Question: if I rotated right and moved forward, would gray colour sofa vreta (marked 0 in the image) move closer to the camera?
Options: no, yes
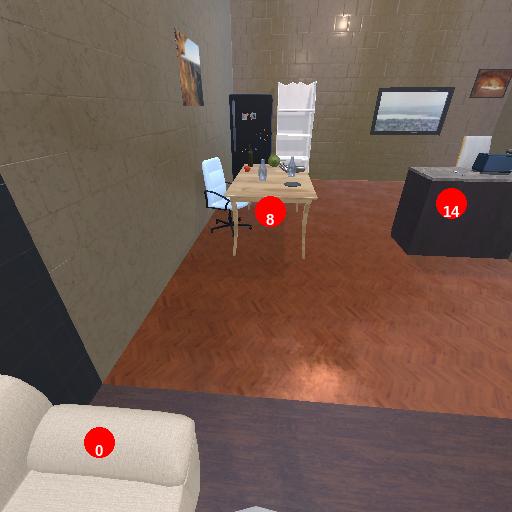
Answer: no